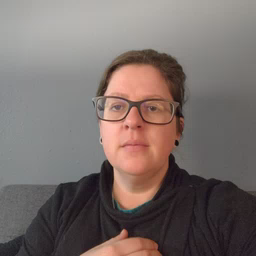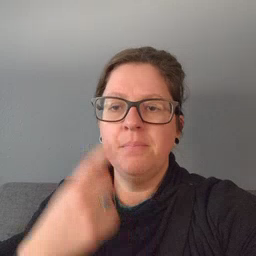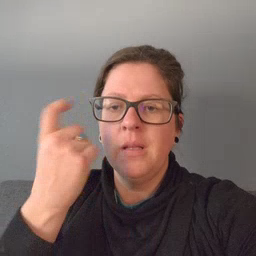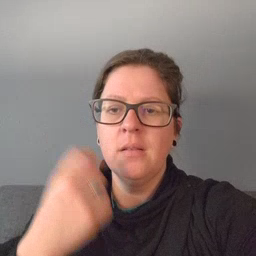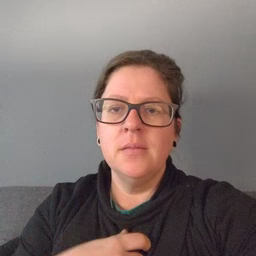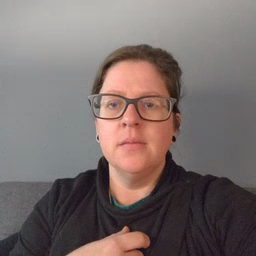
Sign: because